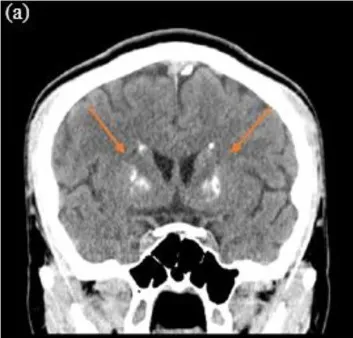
Basal ganglia calcification in the brain computed tomography:. Coronal plane.
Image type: radiology (ct)